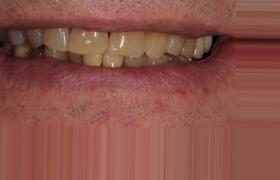
Condition: Tooth Discoloration